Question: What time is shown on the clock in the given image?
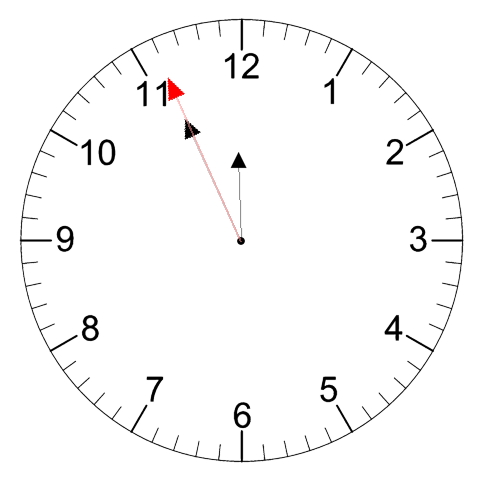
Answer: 11:55:56